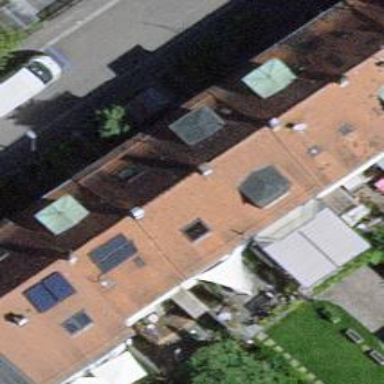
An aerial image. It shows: Terrace building.